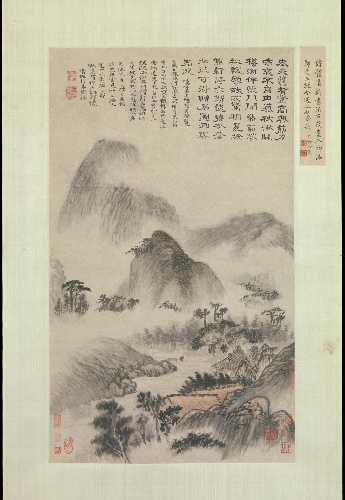
Title: 清  石濤(朱若極)  重陽山水圖  軸|Landscape Painted on the Double Ninth Festival
Artist: Shitao (Zhu Ruoji)
Artist bio: Chinese, 1642–1707
Date: dated 1705
Object type: Hanging scroll
Classification: Paintings
Medium: Hanging scroll; ink and color on paper
Culture: China
Period: Qing dynasty (1644–1911)
Dimensions: Image: 28 3/16 x 16 5/8 in. (71.6 x 42.2 cm)
Overall with mounting: 86 1/8 x 23 in. (218.8 x 58.4 cm)
Overall with knobs: 86 1/8 x 26 3/4 in. (218.8 x 67.9 cm)
Department: Asian Art
Credit line: Ex coll.: C. C. Wang Family, Edward Elliott Family Collection, Purchase, The Dillon Fund Gift, 1981
Accession year: 1981
Repository: Metropolitan Museum of Art, New York, NY
Tags: Landscapes|Mountains